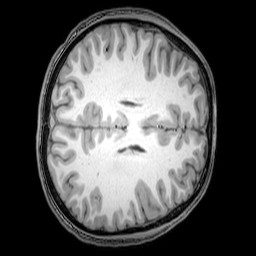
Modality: T1w
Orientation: axial
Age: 21
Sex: male
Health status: healthy
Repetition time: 0.081 s
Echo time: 0.037 s